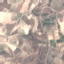
Land use / land cover: PermanentCrop